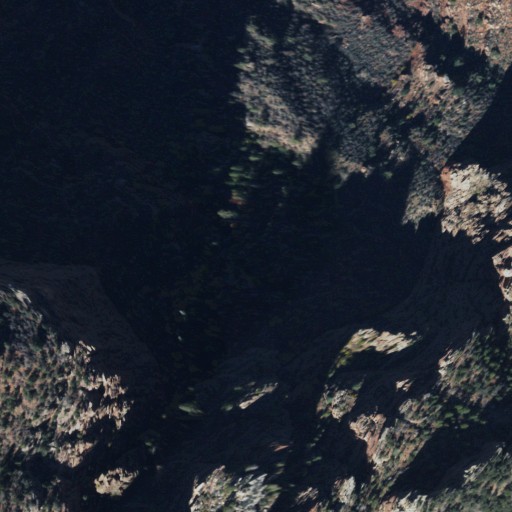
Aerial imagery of cliff(s) in Arizona named South Rim containing evergreen forest, grassland, barren land, and shrub